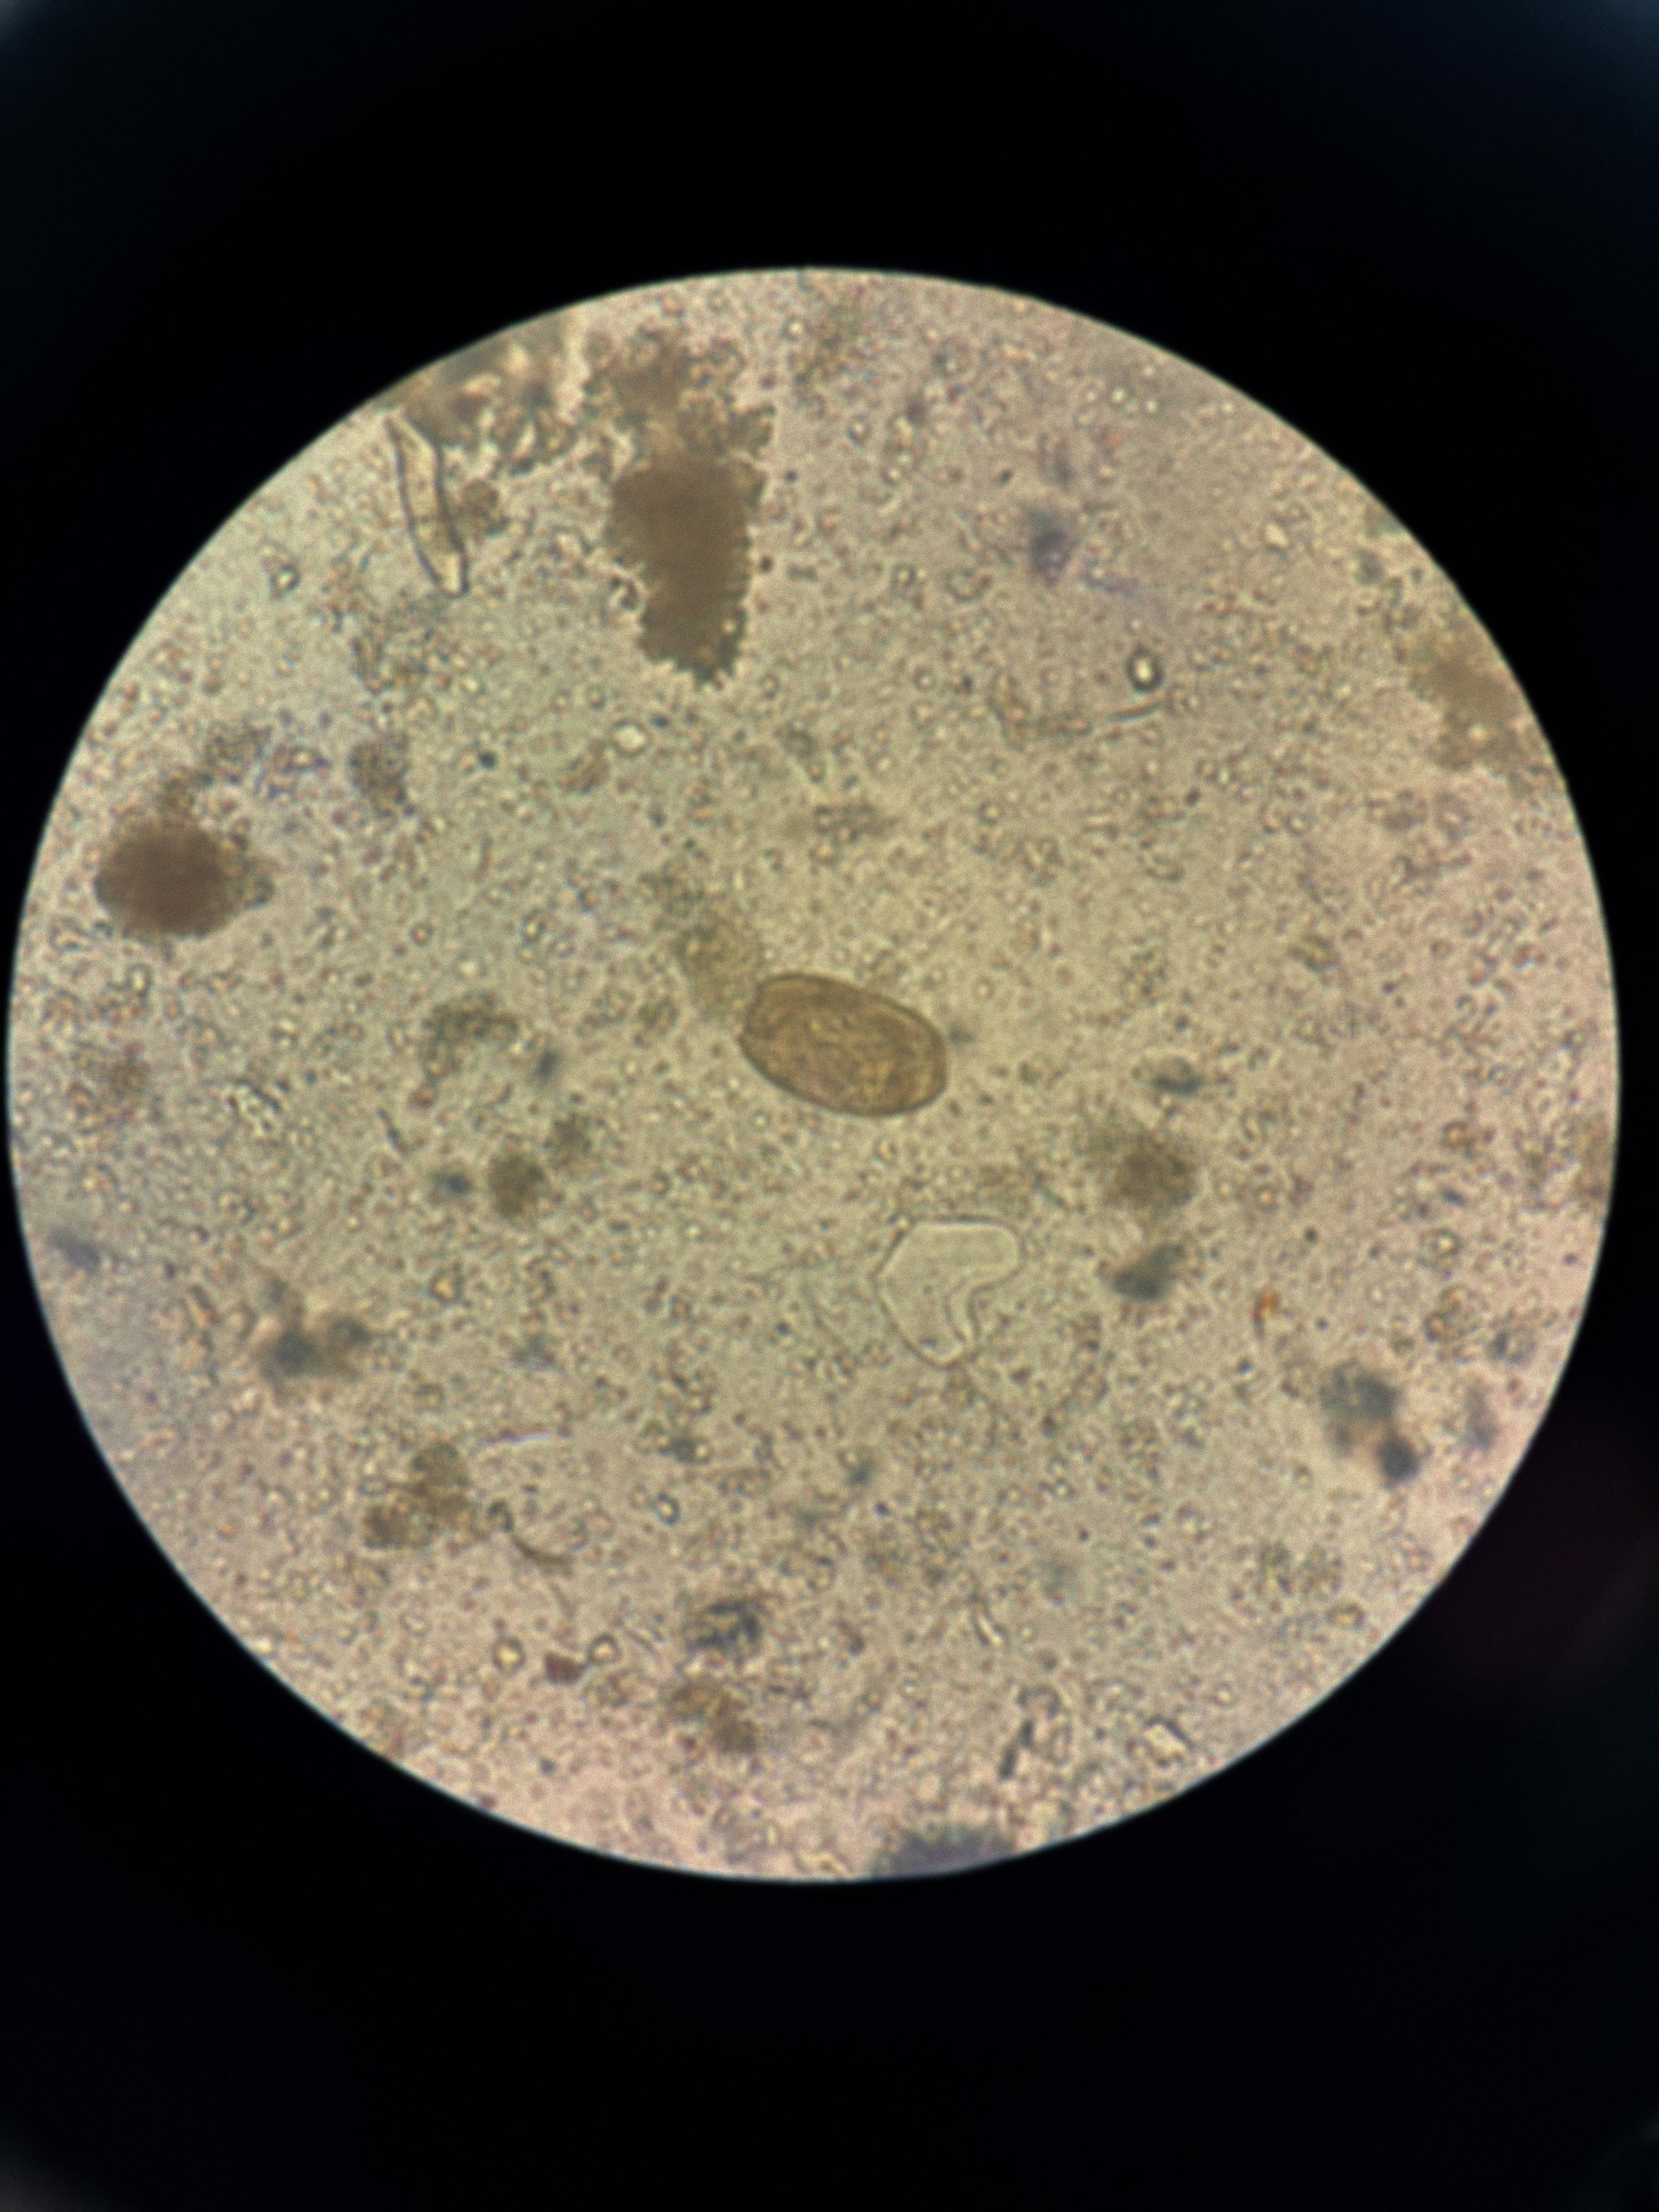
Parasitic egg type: Paragonimus spp